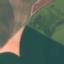
Land use / land cover class: AnnualCrop